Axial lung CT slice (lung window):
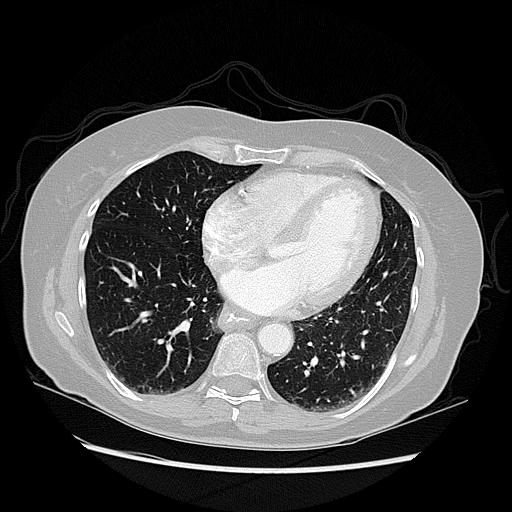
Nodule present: no